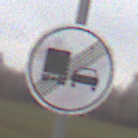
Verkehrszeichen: EndeUeberholverbotKraftfahrzeuge
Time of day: Midday
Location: Outdoor (RoadRail)
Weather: Overcast
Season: NotSpecified
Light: Natural